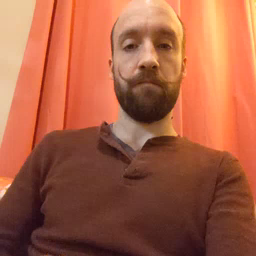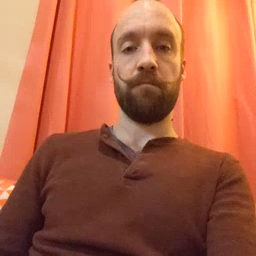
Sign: gum